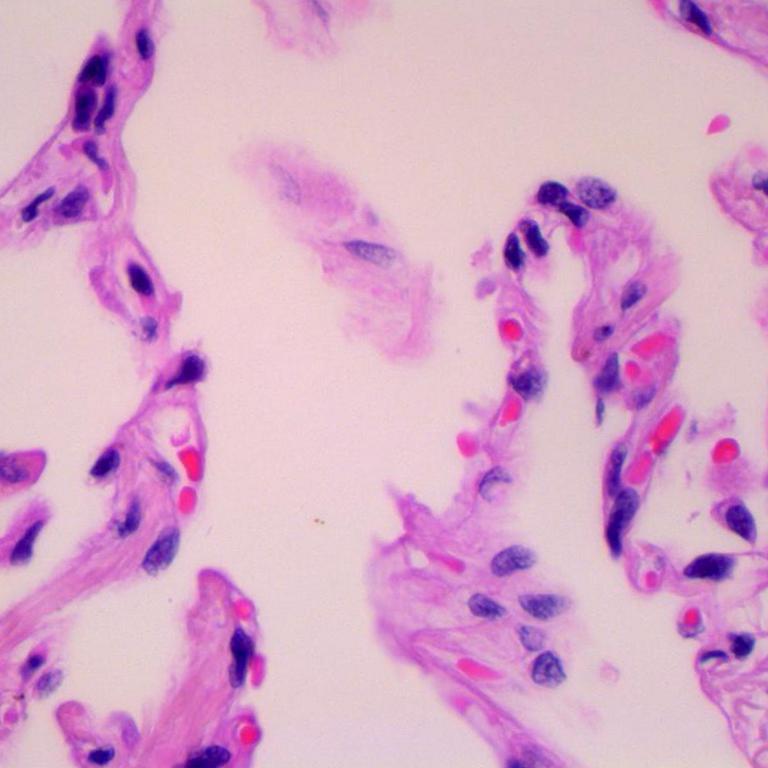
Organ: lung
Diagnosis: benign